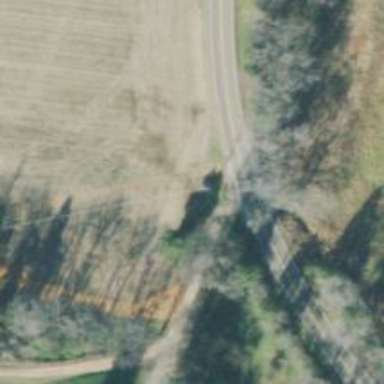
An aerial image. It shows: Secondary road.